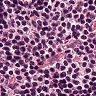
Metastatic tissue present: no